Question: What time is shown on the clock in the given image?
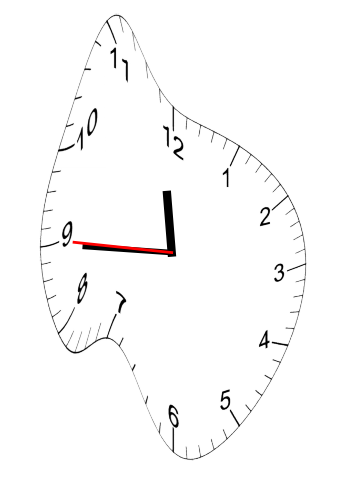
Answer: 11:44:45